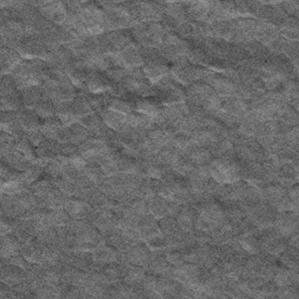
Label: frost